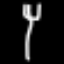
Label: fork